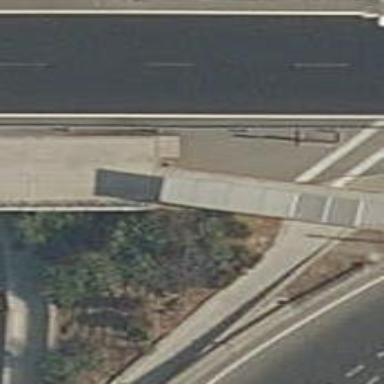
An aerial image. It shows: Footway bridge with paving stones as the surface.